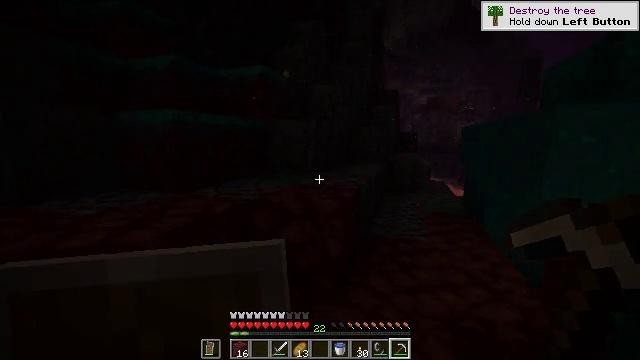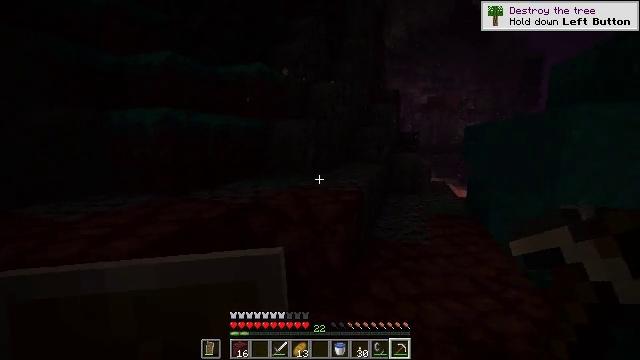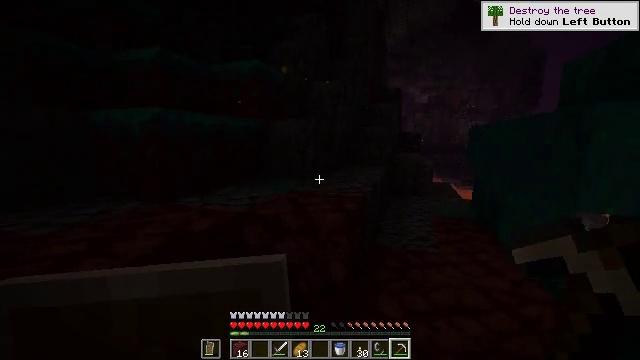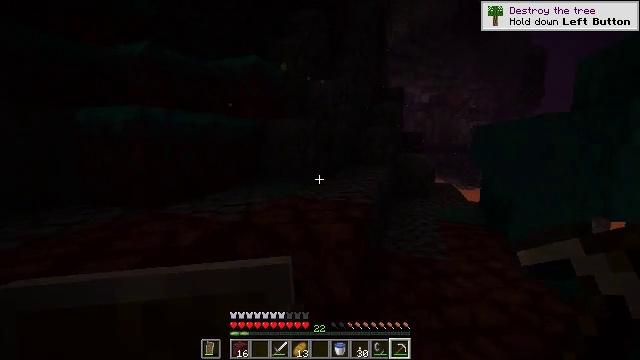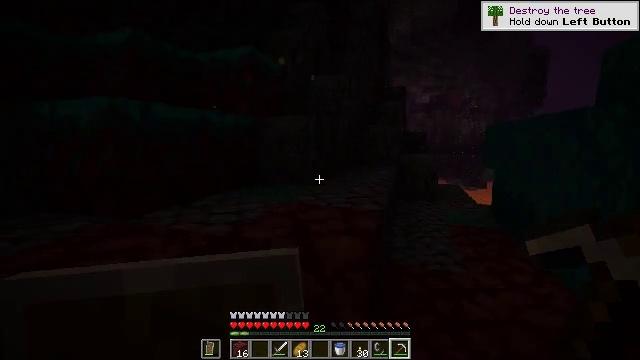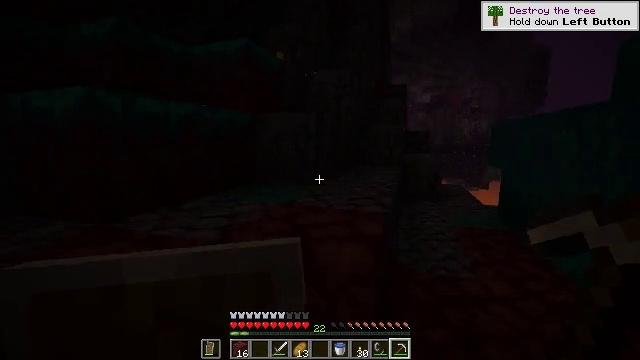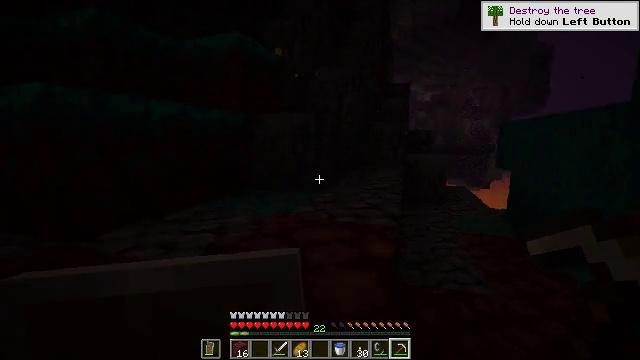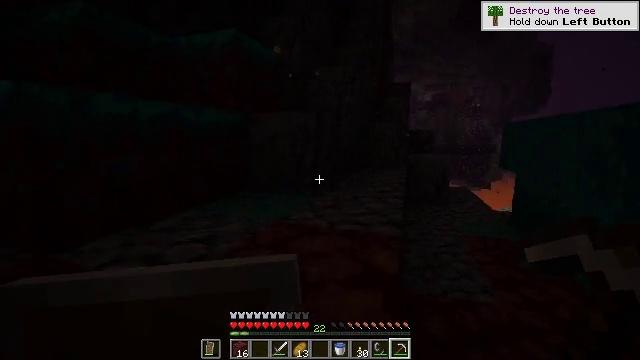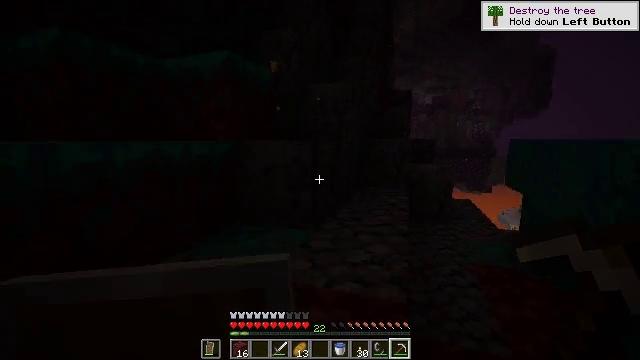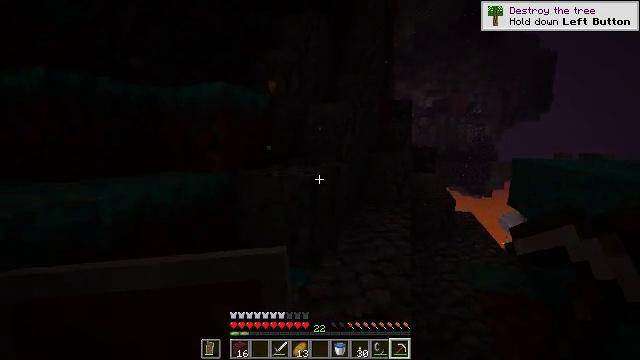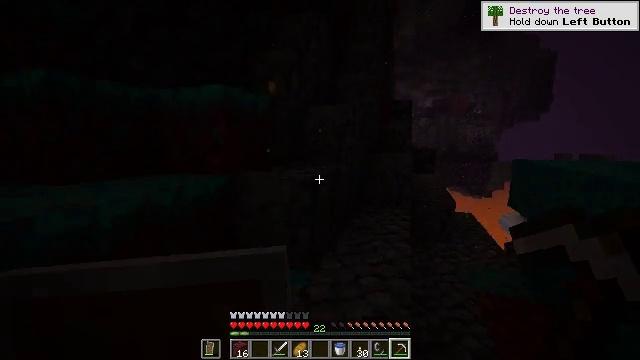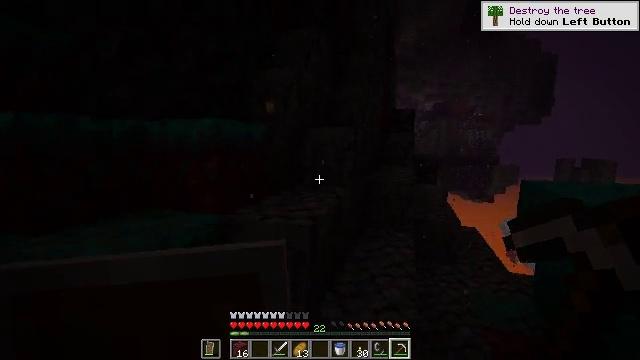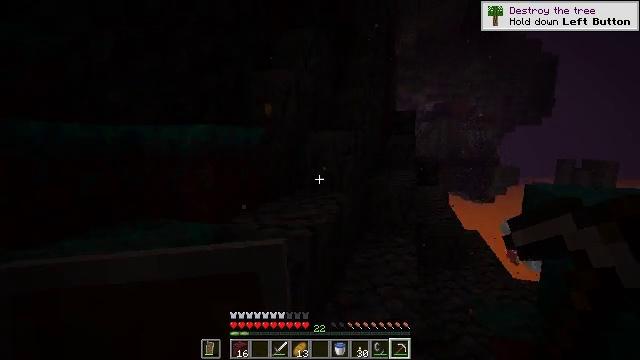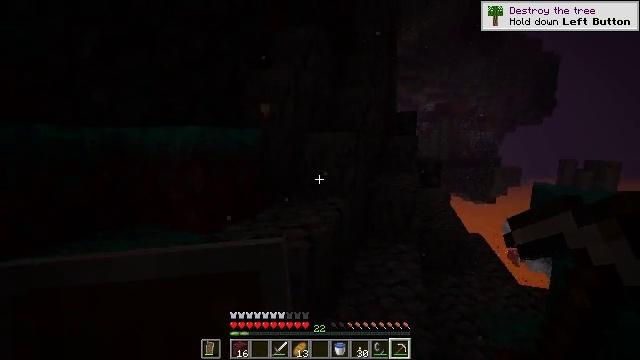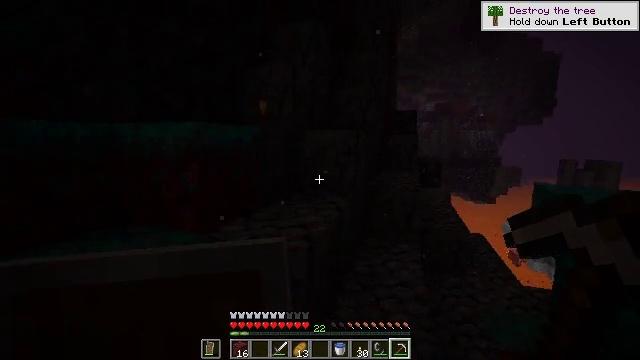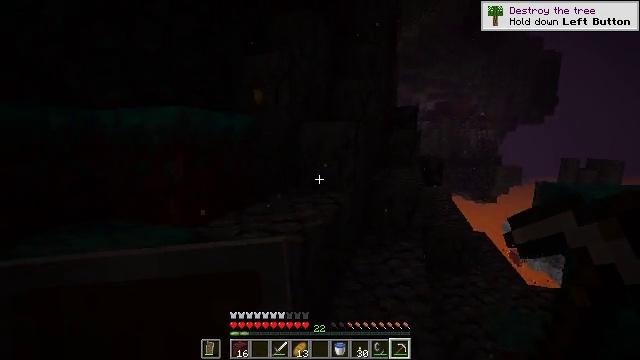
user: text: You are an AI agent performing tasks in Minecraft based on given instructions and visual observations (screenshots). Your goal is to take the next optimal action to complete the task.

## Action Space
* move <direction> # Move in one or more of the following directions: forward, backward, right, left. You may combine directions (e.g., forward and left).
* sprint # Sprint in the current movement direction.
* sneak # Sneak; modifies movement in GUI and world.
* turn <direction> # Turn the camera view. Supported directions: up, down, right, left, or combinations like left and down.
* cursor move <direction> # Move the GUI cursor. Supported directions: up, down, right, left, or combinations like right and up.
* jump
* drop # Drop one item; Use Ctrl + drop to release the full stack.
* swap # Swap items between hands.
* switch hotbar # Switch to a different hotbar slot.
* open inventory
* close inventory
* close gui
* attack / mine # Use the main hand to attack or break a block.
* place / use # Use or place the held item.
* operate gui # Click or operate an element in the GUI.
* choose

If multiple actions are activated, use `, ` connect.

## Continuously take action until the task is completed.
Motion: motion action
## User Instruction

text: Mine warped nylium in the Nether.
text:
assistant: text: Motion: move forward
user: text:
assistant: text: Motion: move forward
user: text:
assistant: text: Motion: move forward
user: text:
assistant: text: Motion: move forward
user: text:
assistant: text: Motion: move forward
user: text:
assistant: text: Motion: move forward
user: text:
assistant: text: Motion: move forward
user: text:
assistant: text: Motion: move forward, jump
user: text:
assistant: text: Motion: move forward, jump
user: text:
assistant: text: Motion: move forward, jump
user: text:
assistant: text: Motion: move forward, jump
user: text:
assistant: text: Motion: move forward
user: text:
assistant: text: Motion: move forward and move right
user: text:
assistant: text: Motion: move forward and move right
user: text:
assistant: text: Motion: move forward and move right
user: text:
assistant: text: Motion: move forward and move right
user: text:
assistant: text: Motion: move forward and move right
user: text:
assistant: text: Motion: move forward and move right
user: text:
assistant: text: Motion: move right
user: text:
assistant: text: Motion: move right, turn right
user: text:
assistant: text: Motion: move right
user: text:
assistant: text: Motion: no_op
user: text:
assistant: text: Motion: no_op
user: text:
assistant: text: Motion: no_op
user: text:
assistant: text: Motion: no_op
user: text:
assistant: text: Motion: no_op
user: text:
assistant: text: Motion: no_op
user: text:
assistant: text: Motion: no_op
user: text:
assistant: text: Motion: no_op
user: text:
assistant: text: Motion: no_op